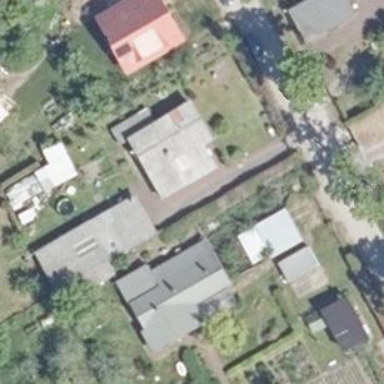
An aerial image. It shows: Simple and straightforward house.